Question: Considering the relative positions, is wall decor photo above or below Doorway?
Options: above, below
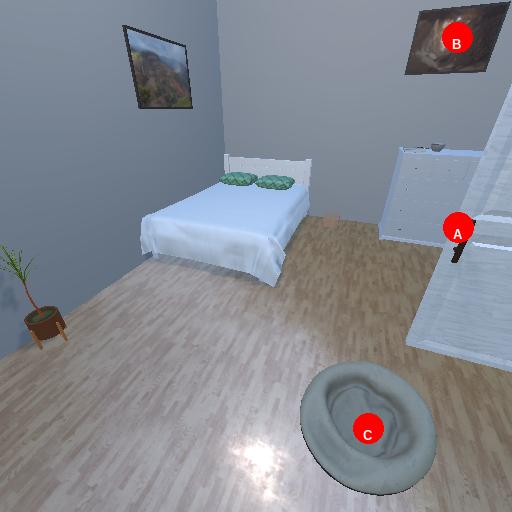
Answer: above